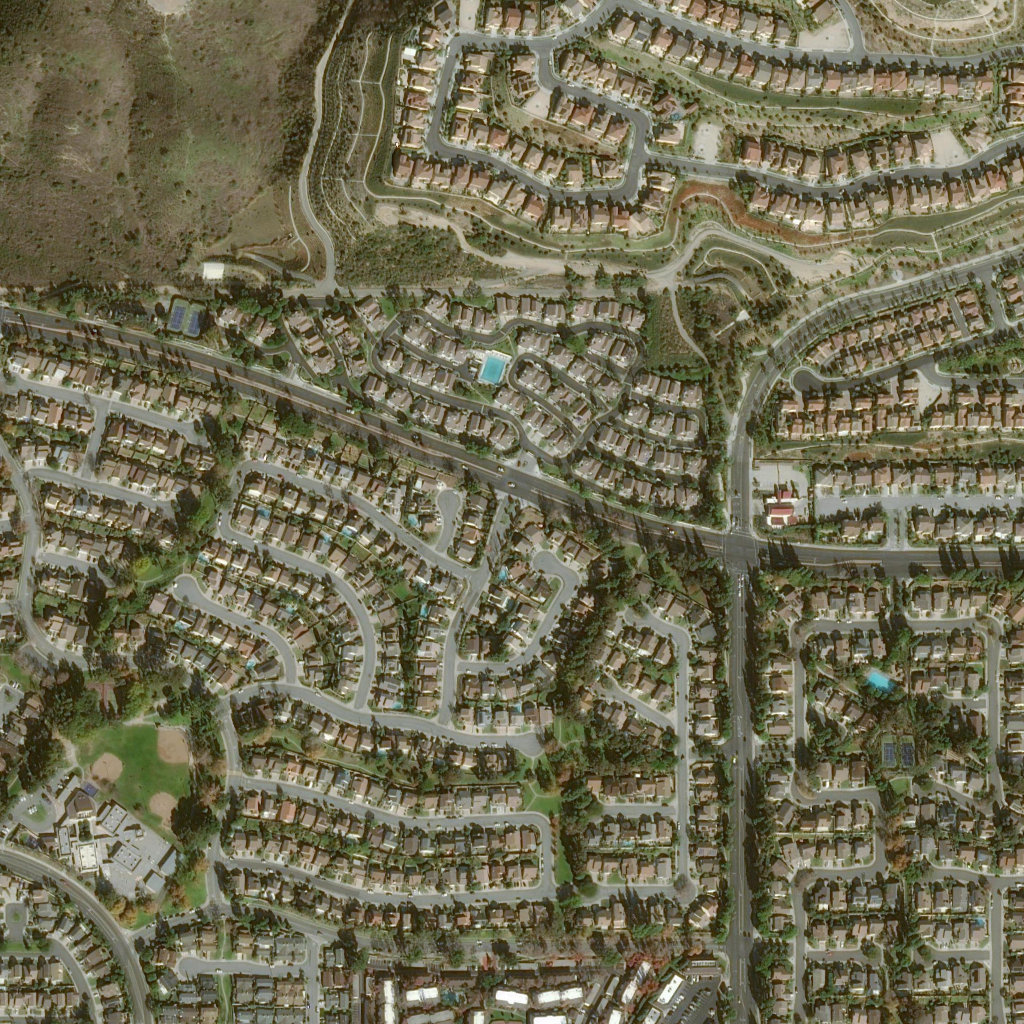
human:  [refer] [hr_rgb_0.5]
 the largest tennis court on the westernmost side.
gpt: <box>[[16, 29, 20, 33, 0]]</box>

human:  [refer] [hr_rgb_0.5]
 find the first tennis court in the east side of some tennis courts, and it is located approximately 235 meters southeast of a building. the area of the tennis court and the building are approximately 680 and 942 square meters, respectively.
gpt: <box>[[87, 71, 89, 75, 0]]</box>